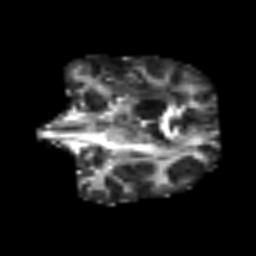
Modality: FA
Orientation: coronal
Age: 59
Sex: male
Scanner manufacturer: siemens
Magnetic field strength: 3 T
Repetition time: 3.2 s
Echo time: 0.081 s